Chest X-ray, PA view. Patient: 48 years old, sex M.
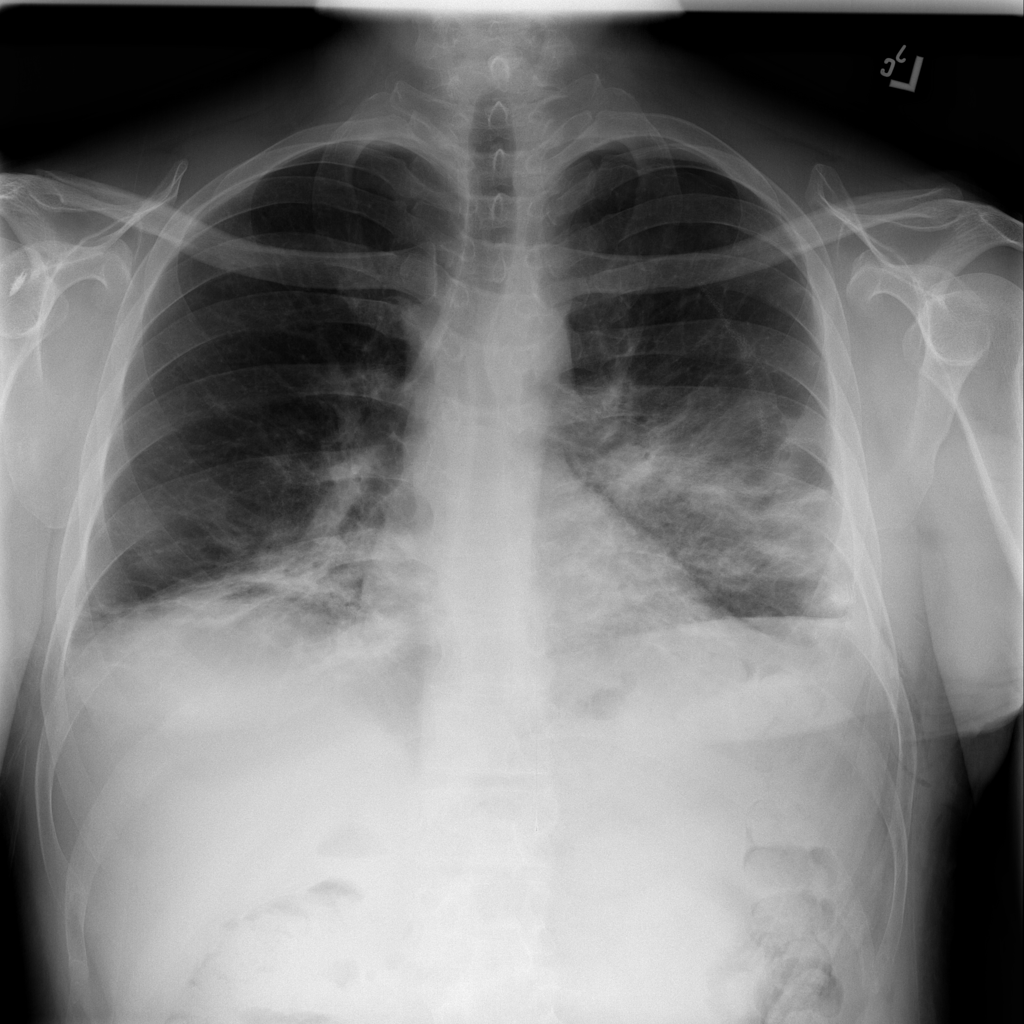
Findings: Infiltration